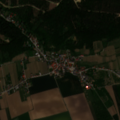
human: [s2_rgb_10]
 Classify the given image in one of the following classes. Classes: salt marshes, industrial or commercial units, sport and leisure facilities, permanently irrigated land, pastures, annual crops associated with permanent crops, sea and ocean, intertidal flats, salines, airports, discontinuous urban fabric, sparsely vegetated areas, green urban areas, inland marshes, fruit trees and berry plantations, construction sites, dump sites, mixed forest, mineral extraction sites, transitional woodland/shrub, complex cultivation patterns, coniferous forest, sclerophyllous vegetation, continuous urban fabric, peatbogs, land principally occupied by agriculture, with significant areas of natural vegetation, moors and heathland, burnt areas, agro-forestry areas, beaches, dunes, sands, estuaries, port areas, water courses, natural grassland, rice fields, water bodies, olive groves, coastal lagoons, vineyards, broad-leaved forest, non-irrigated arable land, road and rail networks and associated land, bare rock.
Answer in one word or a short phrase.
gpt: non-irrigated arable land, vineyards, complex cultivation patterns, coniferous forest, mixed forest